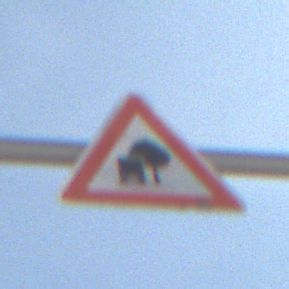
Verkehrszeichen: UnzureichendesLichtraumprofil
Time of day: Midday
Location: Outdoor (Nature)
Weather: PartlyCloudy
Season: NotSpecified
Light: Natural